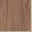
Piece: xx